Question: i have used GPUImage framework, while run example code for <URL> in iPad am getting some dots over the filtered image, like this:

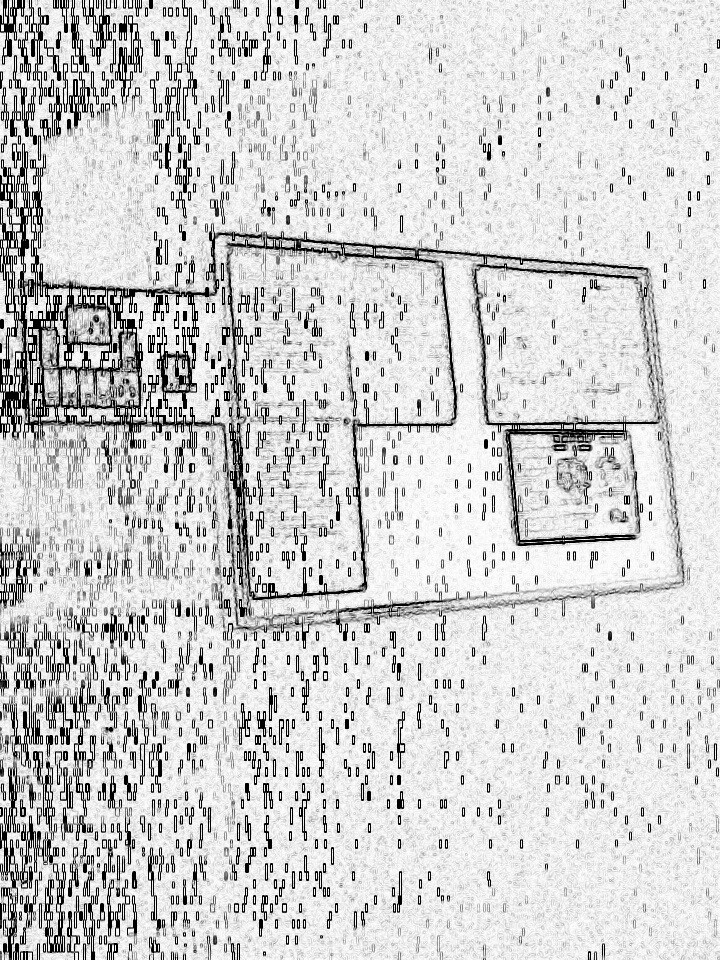
Answer: This is due to a known bug in the iOS 5.x texture caches, and I filed a bug report on it a while ago. Usually, it only strikes when using something other than the AVCaptureSessionPresetPhoto preset with an AVCaptureStillImageOutput, but it appears that this can also occur on that preset in certain conditions.
Given the NDA, I can't say whether this has been fixed in iOS 6.0, but try running this with the beta and see for yourself.
As a workaround for iOS 5.x, you can edit the '+supportsFastTextureUpload' method in GPUImageOpenGLESContext to always return NO. This will disable the texture cache support in the framework, but may lead to slower image processing and greater memory consumption when taking photos.